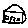
Label: house